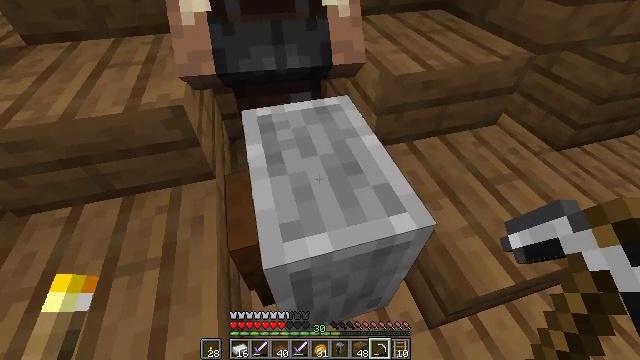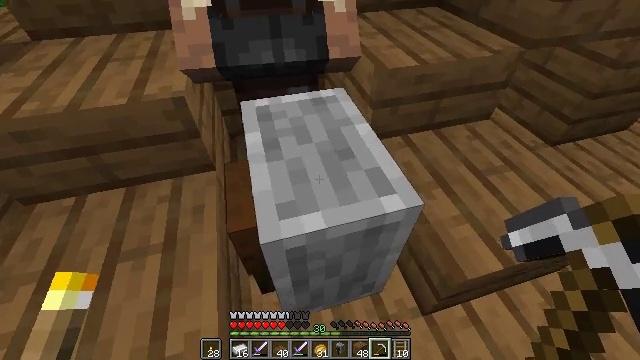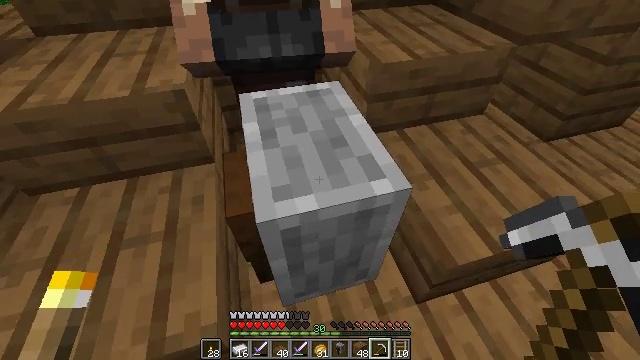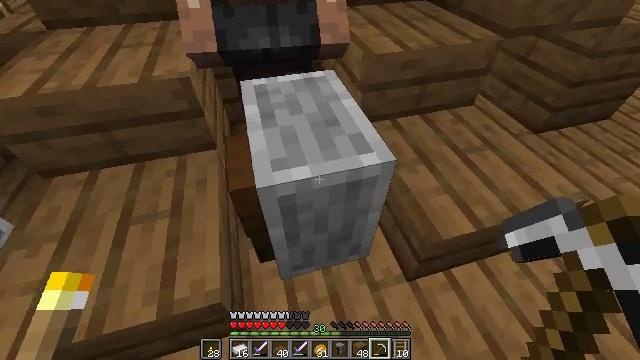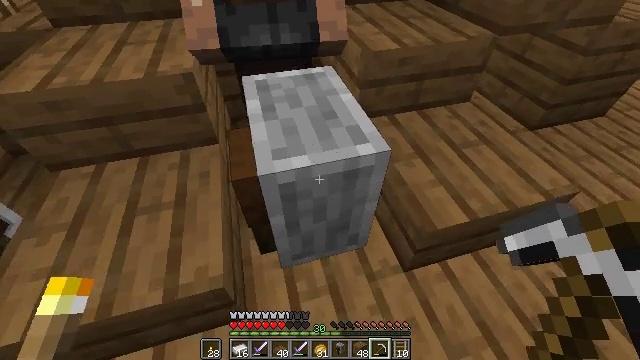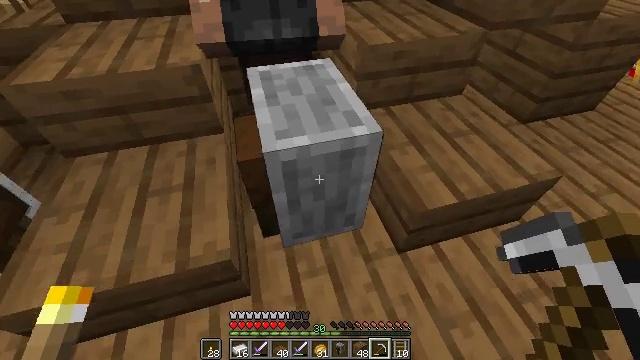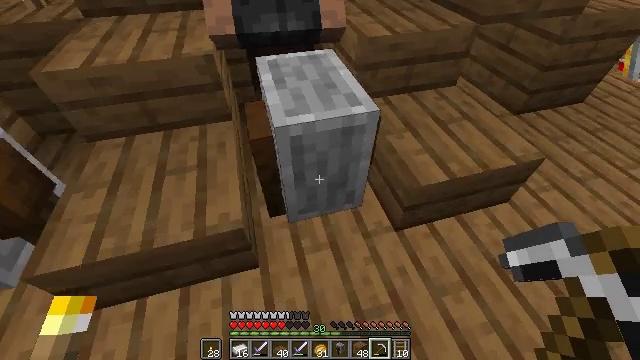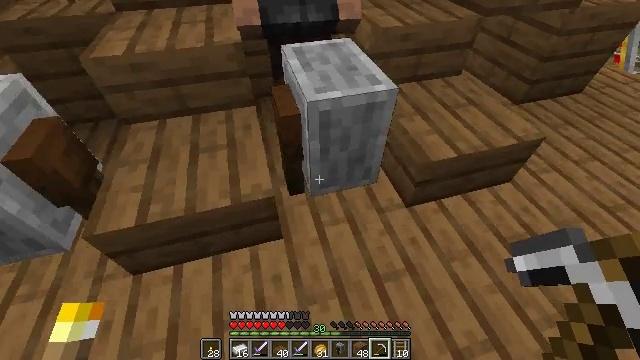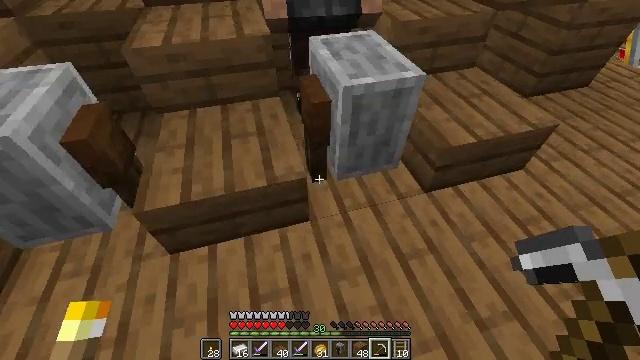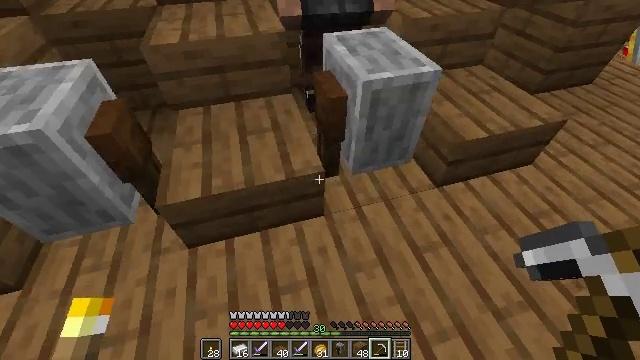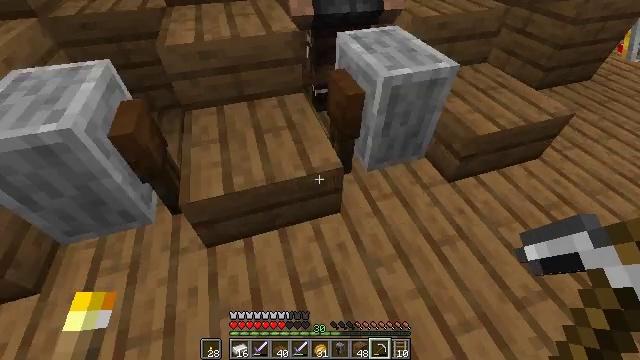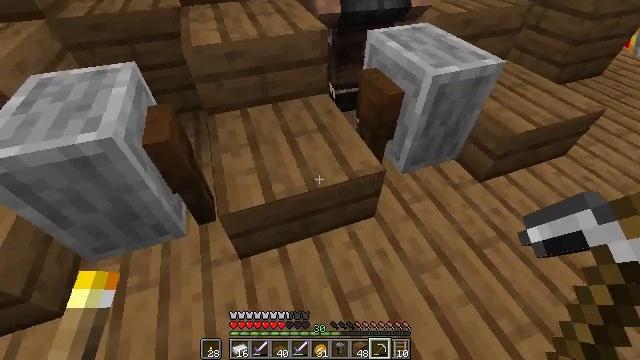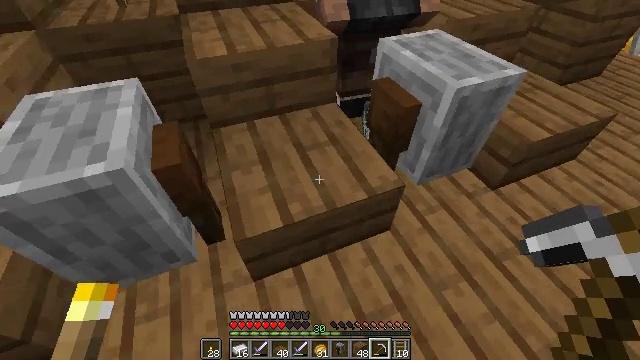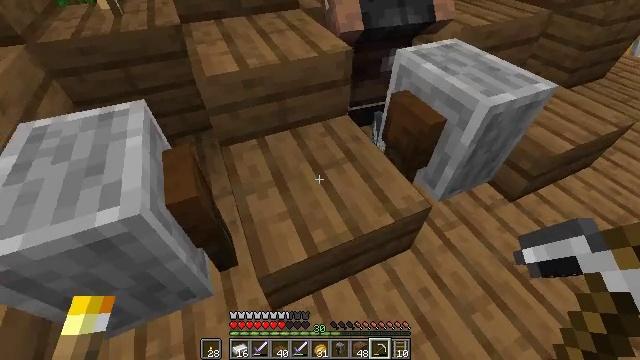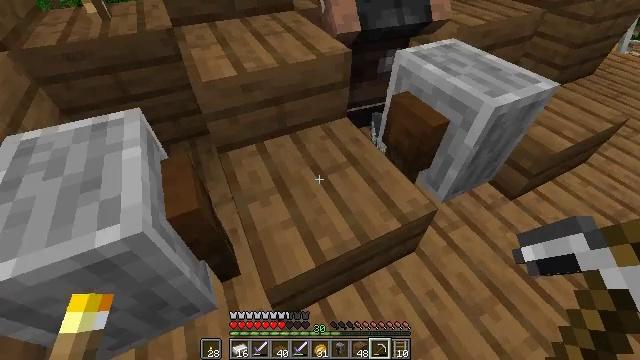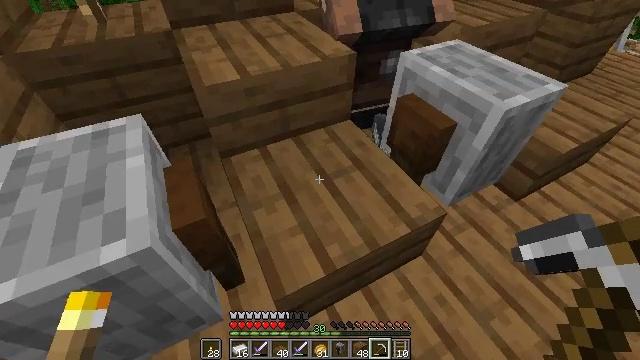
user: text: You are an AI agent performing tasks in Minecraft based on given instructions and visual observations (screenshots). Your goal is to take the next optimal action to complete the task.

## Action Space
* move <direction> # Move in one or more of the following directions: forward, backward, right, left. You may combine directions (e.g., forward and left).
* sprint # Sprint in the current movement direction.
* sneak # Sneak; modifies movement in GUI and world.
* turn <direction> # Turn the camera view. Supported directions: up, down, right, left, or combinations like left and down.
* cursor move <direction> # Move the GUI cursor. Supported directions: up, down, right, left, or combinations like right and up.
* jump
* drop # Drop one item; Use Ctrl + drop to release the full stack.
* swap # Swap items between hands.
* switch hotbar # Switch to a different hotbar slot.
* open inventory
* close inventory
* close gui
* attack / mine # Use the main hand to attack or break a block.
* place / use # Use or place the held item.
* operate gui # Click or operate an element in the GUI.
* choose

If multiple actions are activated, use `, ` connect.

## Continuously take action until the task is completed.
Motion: motion action
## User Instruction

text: Remove a pair of chainmail boots from the inventory.
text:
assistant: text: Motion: move back and move left
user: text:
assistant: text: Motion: move back and move left
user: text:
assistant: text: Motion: move back
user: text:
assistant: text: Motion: move back
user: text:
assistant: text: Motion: move back
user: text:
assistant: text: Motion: move back and move left
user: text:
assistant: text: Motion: move back and move left
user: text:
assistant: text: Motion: move left
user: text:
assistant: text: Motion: move left
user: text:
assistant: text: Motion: move forward and move left, turn right
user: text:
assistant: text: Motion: move forward and move left, turn right
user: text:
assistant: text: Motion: move forward and move left, turn right
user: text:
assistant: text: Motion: move forward and move left, turn right
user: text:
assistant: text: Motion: turn right
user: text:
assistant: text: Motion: turn right
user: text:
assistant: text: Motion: no_op
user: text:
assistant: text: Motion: no_op
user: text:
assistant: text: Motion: no_op
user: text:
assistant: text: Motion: no_op
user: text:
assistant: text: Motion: no_op
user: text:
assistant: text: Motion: no_op
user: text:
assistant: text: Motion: no_op
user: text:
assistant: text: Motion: no_op
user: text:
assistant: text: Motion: no_op
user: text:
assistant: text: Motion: turn right
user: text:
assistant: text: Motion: turn right
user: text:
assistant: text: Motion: no_op
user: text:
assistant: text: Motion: no_op
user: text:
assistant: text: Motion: no_op
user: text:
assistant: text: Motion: move forward and move right